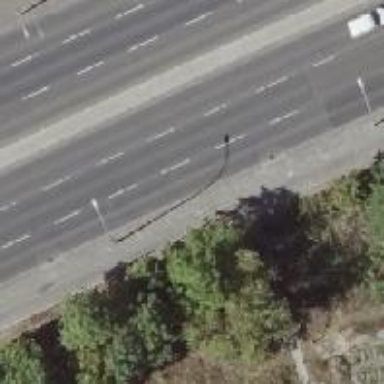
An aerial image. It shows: Asphalt dual carriageway.